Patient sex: M
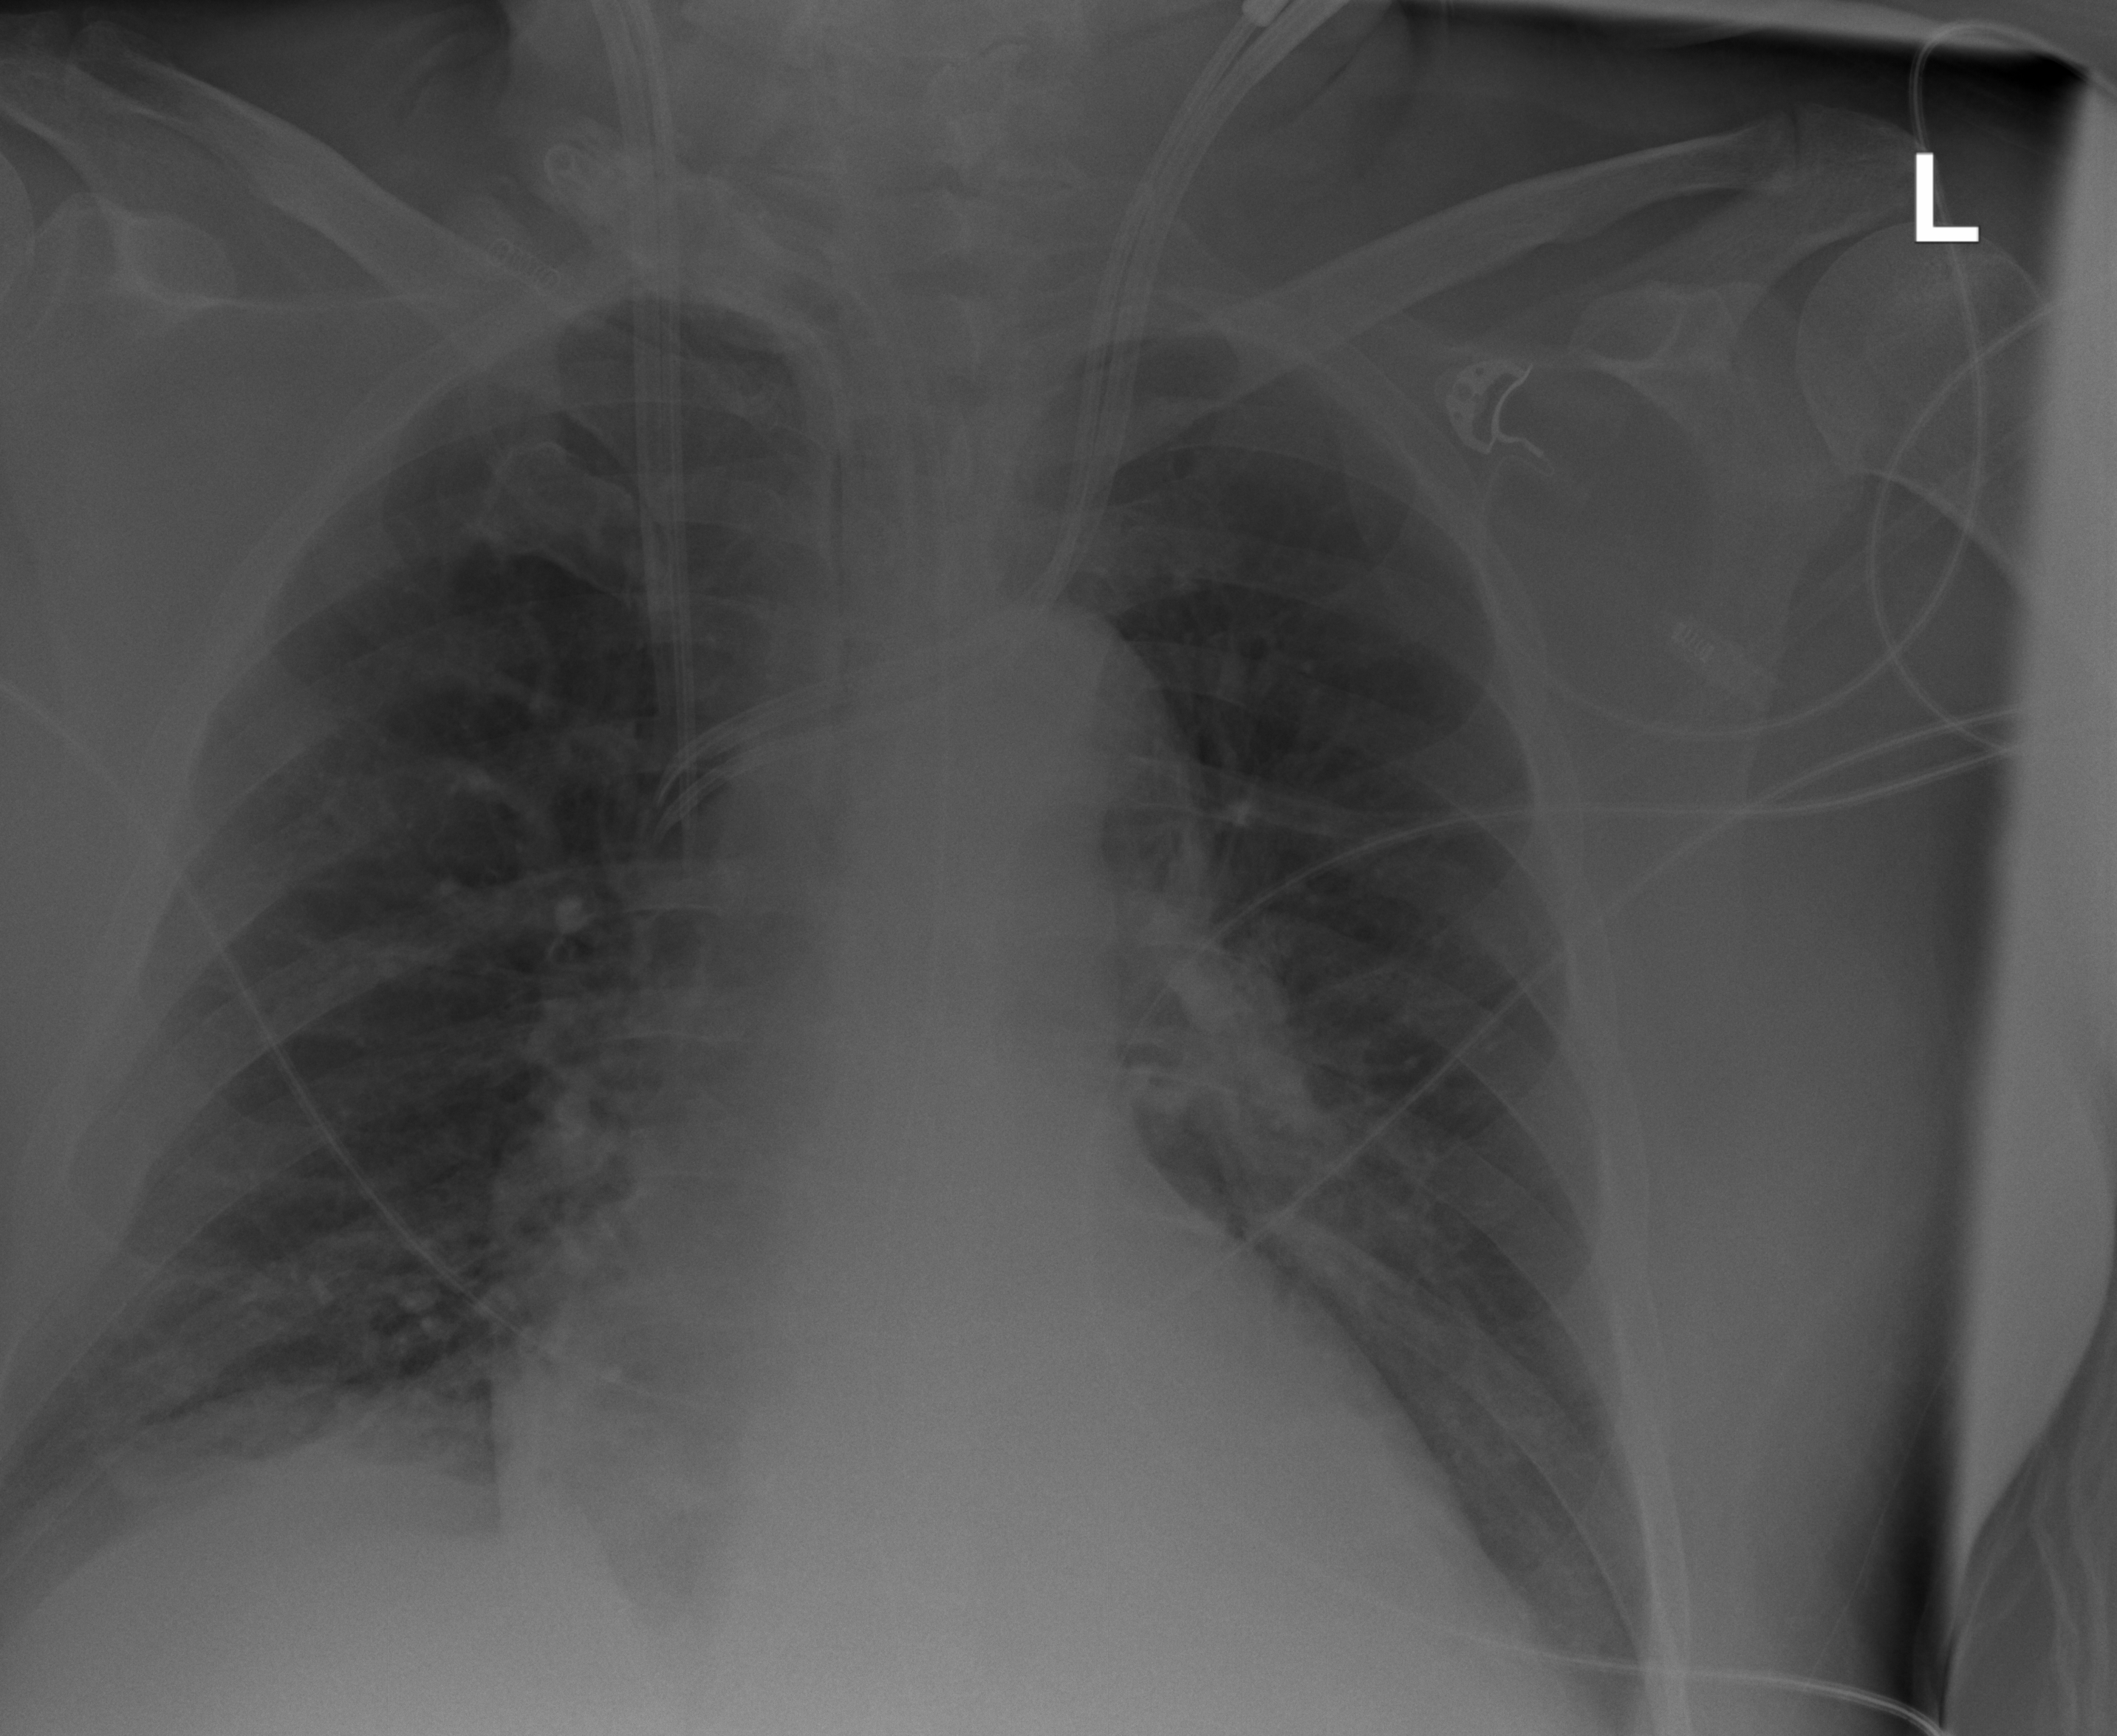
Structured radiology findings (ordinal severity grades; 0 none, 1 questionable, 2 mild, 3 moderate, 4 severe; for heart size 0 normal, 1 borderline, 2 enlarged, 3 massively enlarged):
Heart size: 2
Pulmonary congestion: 0
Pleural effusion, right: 1
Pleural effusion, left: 1
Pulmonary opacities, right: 1
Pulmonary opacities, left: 0
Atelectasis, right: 2
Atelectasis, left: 2